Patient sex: F
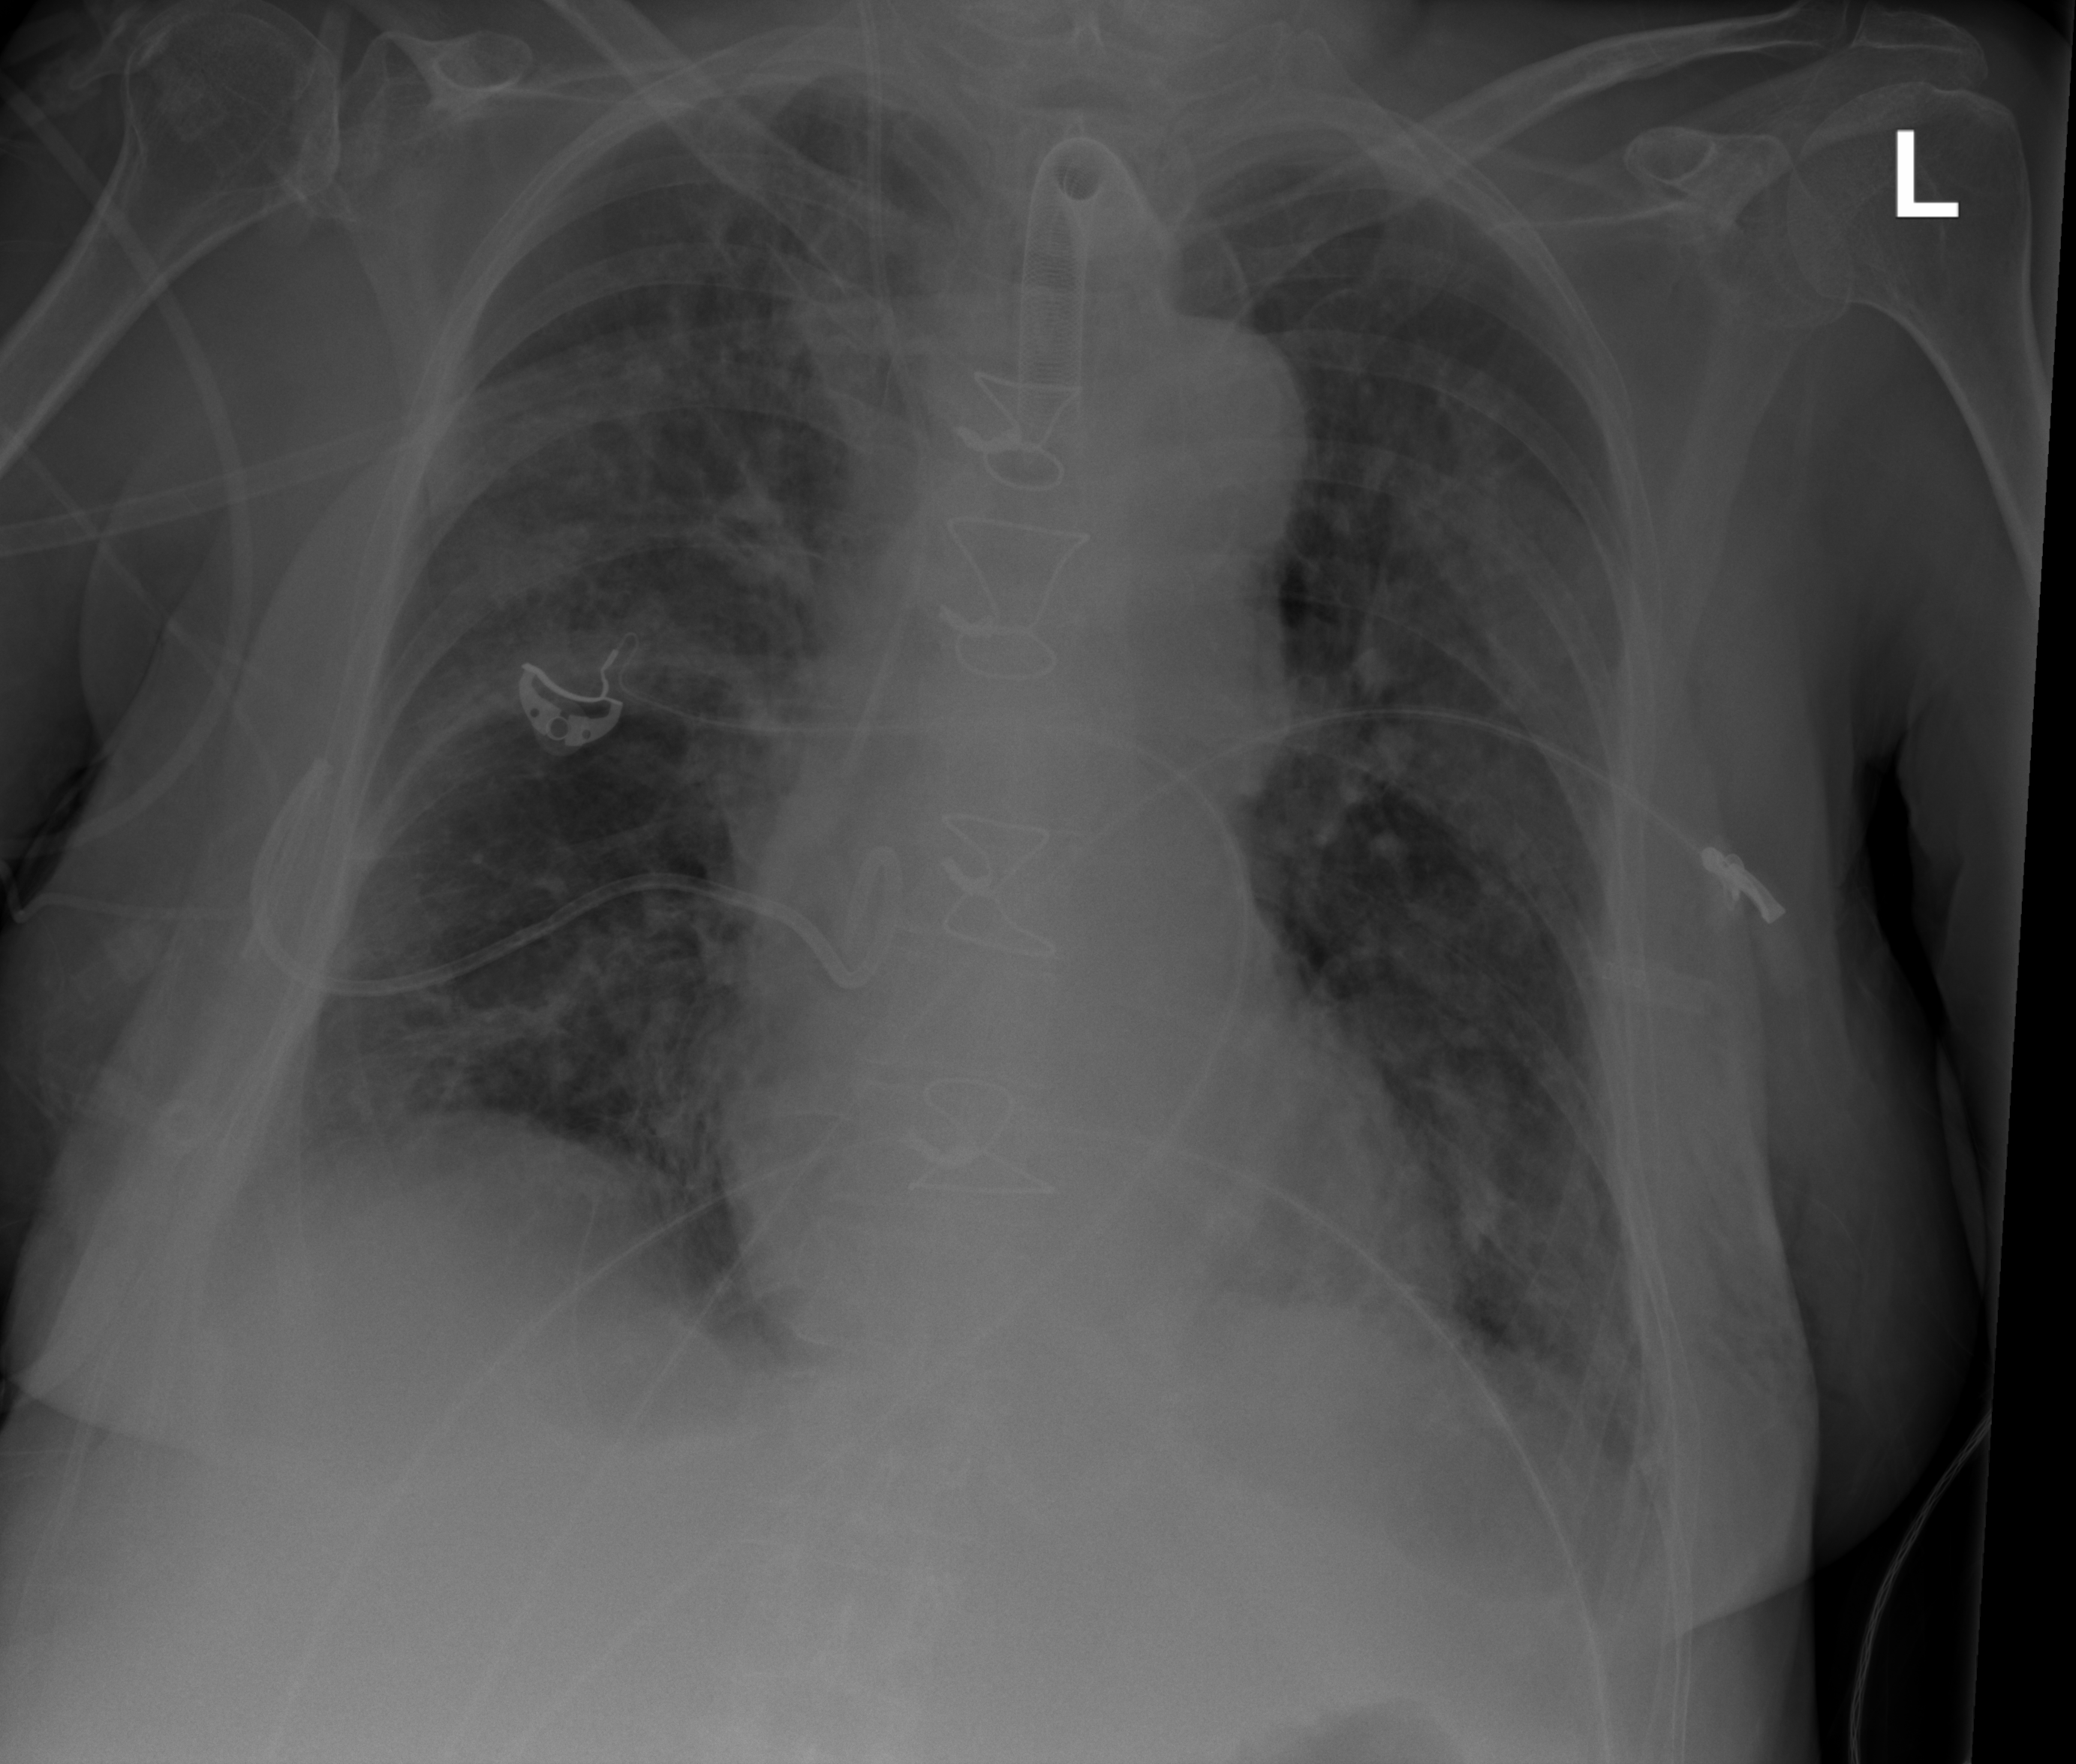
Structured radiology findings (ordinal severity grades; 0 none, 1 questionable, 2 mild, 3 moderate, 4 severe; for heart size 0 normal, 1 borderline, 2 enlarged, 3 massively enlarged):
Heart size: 0
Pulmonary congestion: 0
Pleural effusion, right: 2
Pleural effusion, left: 2
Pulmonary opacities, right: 3
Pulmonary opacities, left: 3
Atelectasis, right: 2
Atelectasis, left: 2